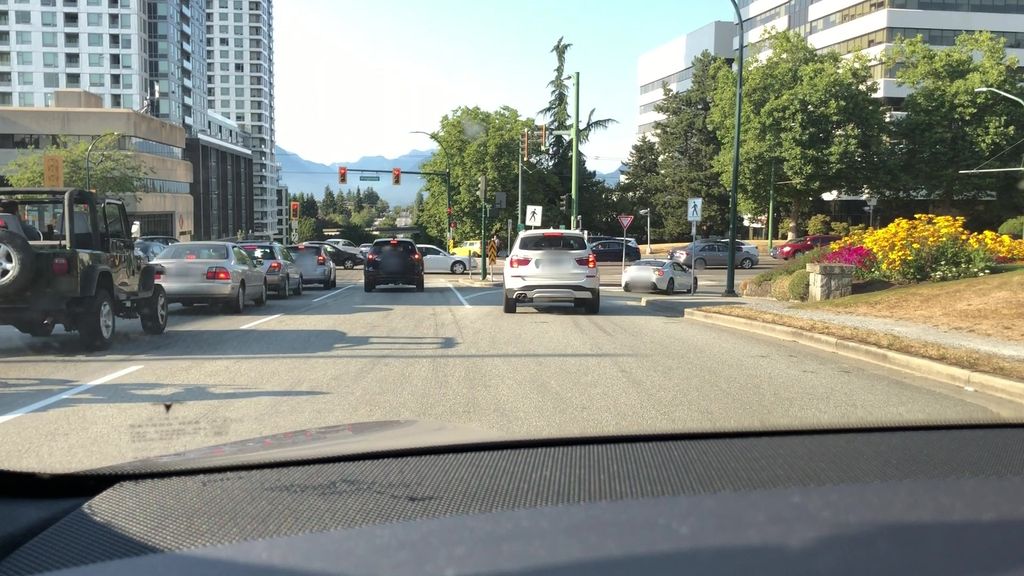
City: vancouver